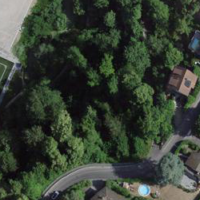
EUNIS habitat code: 53
Species observed at this site:
Epipactis helleborine